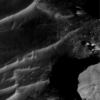
Label: not_dusty